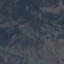
Land use / land cover: HerbaceousVegetation